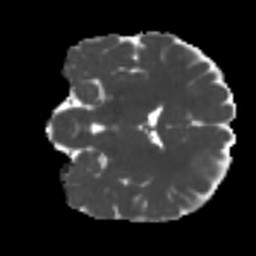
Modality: MD
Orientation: coronal
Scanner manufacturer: siemens
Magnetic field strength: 3 T
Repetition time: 4 s
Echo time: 0.0594 s